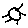
Label: sun